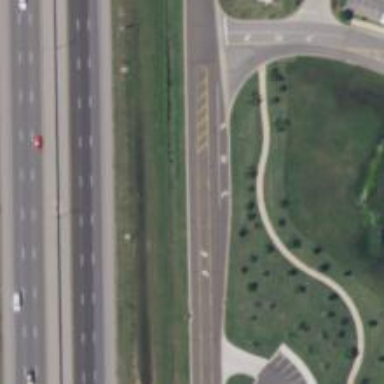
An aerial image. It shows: Tertiary road.